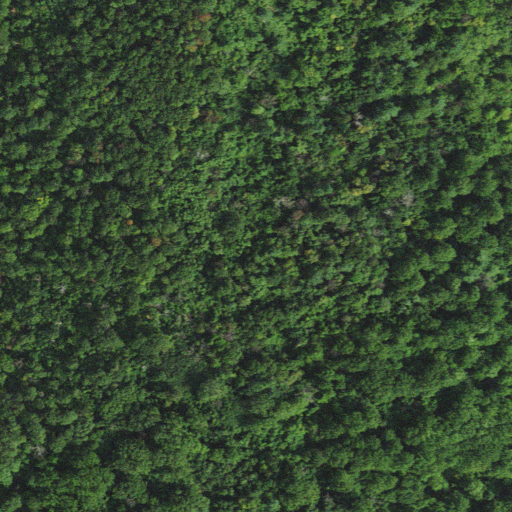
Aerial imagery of mountain in Virginia named Short Mountain containing deciduous forest and mixed forest